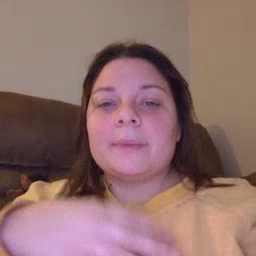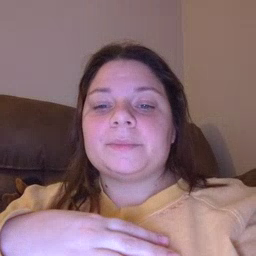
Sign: nap